【题型】填空题　【知识点】平面几何　【难度】easy
如图，在圆$O$中，直径$AB = 10$，弦$CD$交$AB$于点$E$，且$CE = DE$，若$BE = 2$，则$CD = \underline{\quad\quad\quad\quad}$.

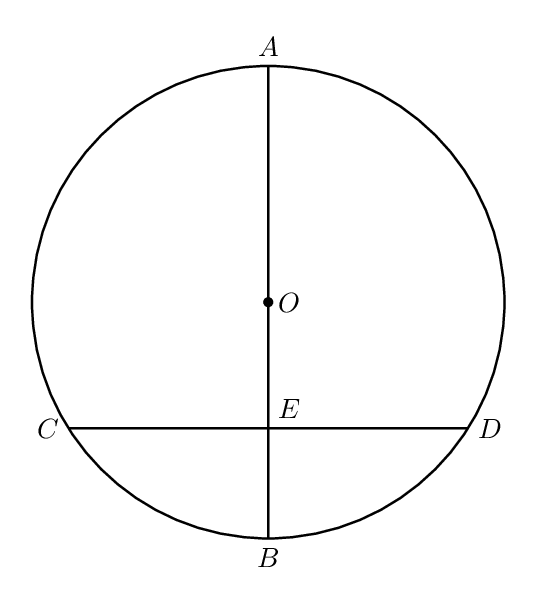
【解答】
\textbf{【答案】} 8

\textbf{【详解】} 解：如图，连接$OC$，

$\because AB$是圆$O$的直径，直径$AB = 10$，
$\therefore OB = OC = 5$，

$\because BE = 2$，
$\therefore OE = OB - BE = 5 - 2 = 3$，

$\because CE = DE$，
$\therefore OE \perp CD$，
$\therefore CE = \sqrt{OC^2 - OE^2} = \sqrt{5^2 - 3^2} = 4$，

$\therefore CD = 2CE = 2 \times 4 = 8$，
故答案为：$8$.
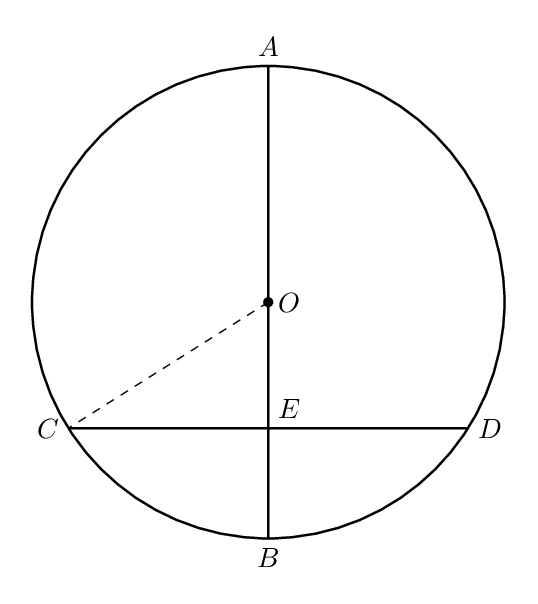